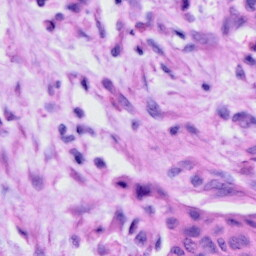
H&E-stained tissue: Cervix